Field crop: maize
Growth stage: 2
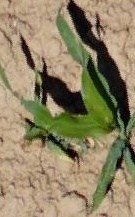
Species: maize